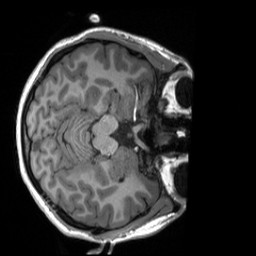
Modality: T1w
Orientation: axial
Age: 22
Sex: female
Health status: healthy
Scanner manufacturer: siemens
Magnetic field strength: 3 T
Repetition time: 2 s
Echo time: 0.00232 s